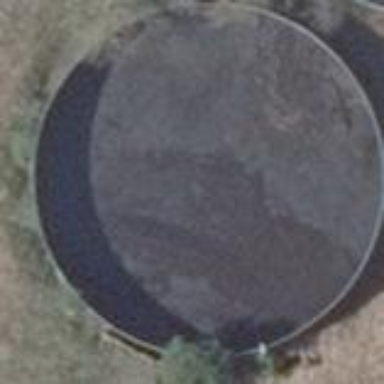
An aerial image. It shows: Silo building.